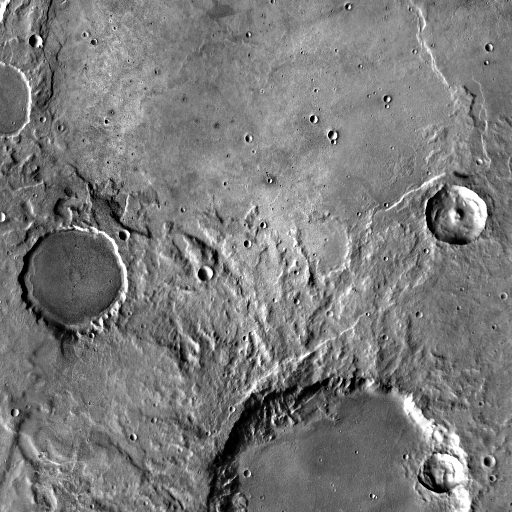
Crater classes present: Background, Other, Buried